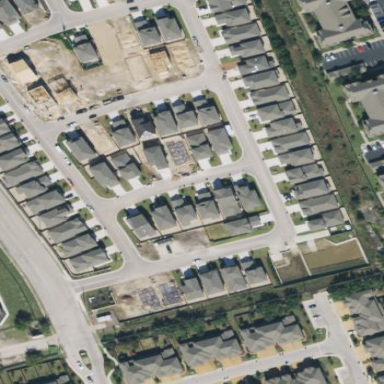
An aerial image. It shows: Single-family residential area.